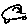
Label: car